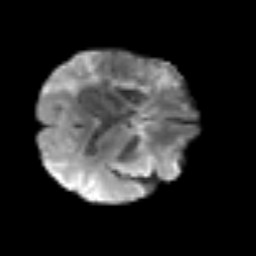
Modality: T2w
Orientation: axial
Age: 46
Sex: male
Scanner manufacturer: siemens
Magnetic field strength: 3 T
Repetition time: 3.2 s
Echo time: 0.081 s